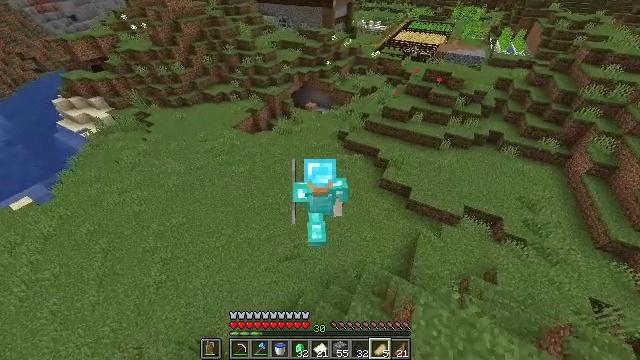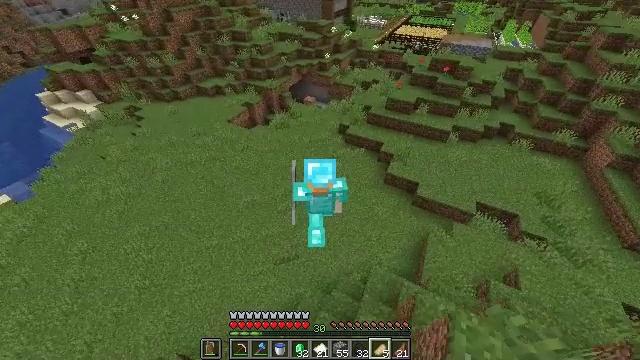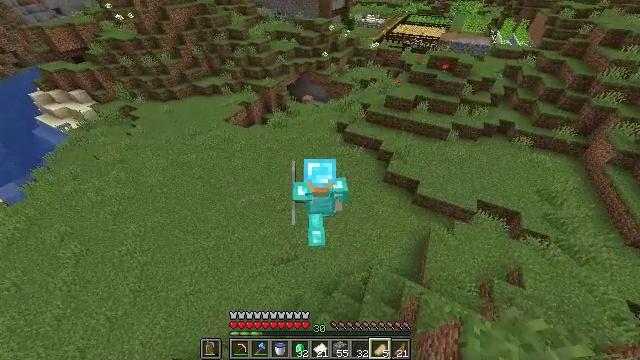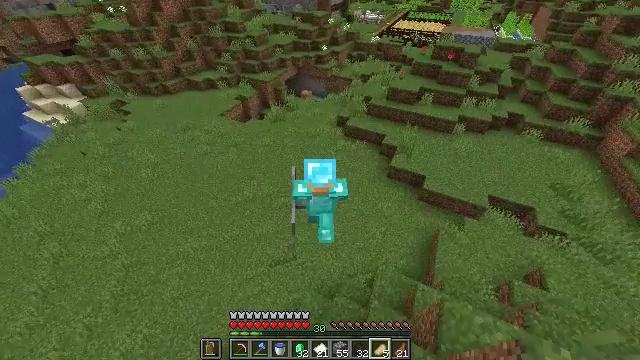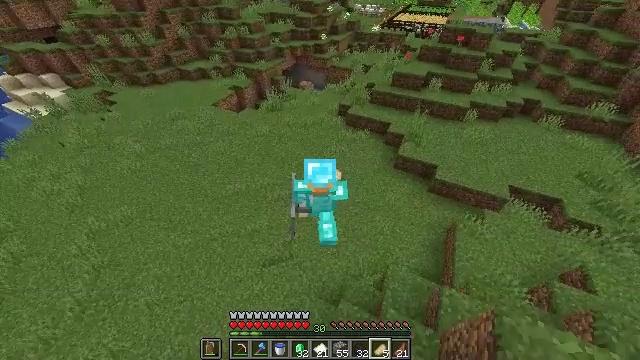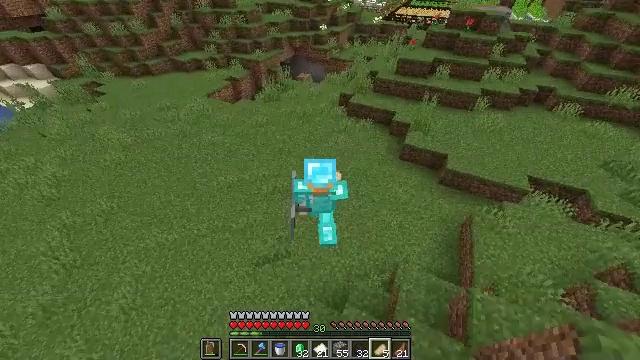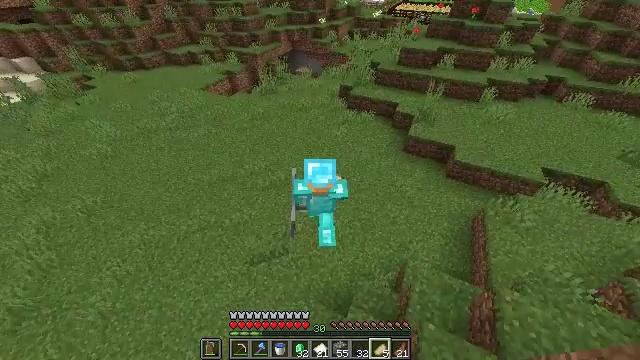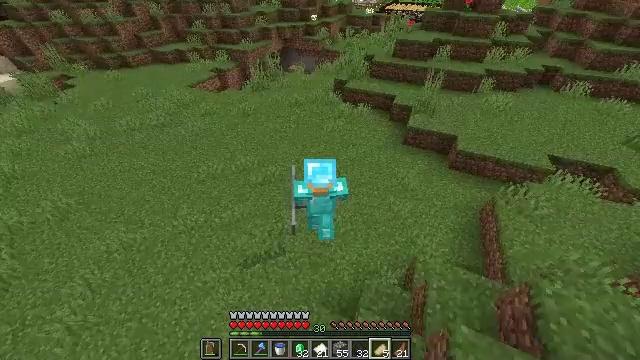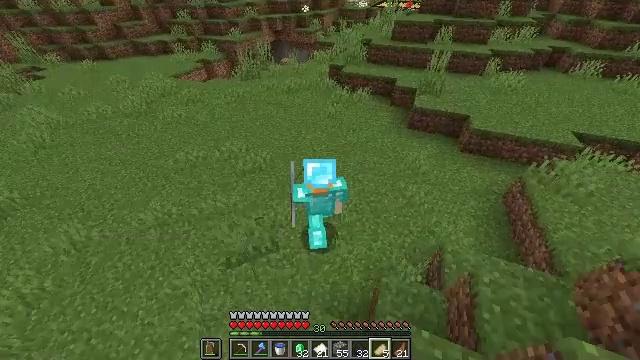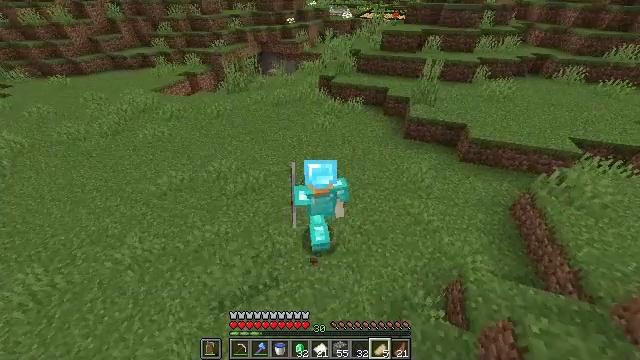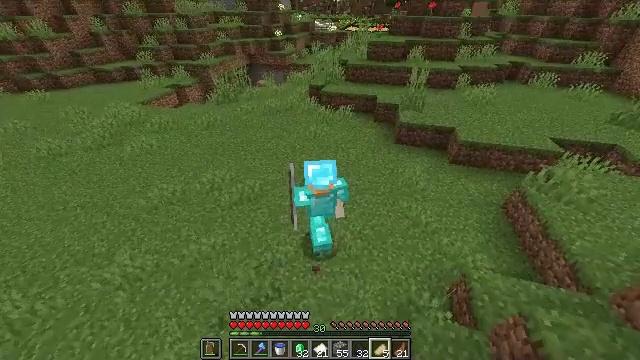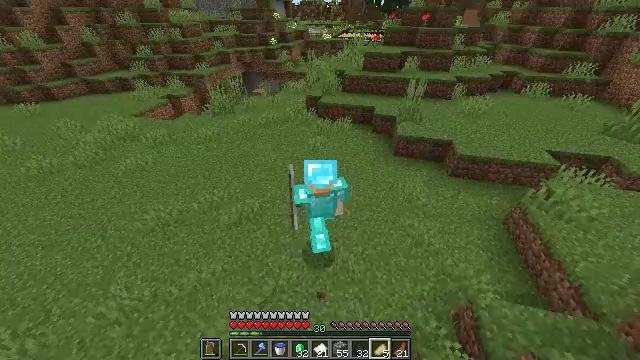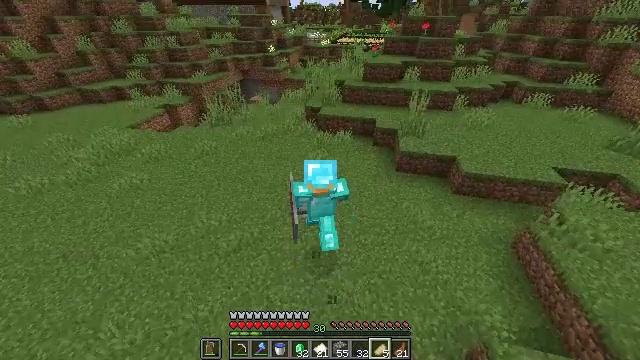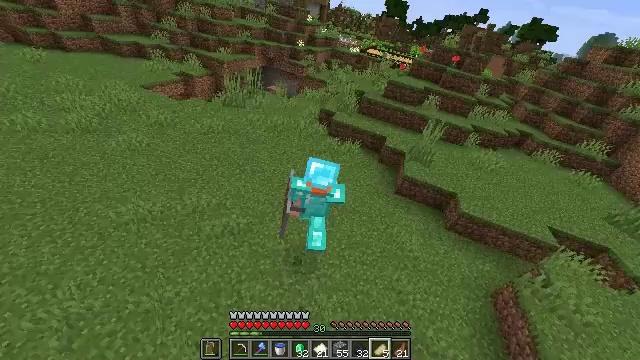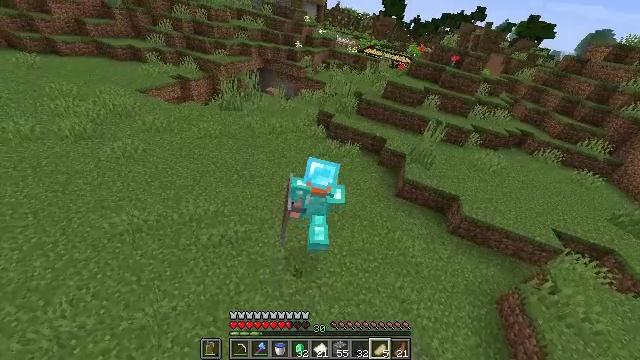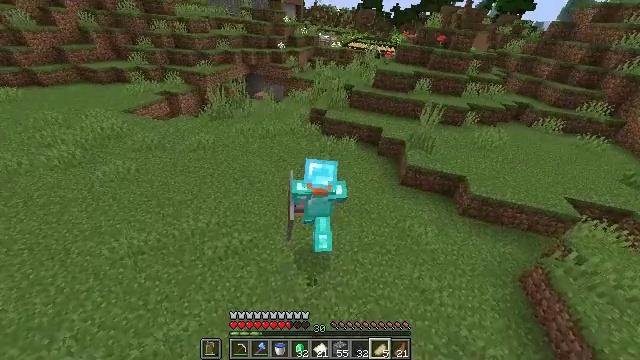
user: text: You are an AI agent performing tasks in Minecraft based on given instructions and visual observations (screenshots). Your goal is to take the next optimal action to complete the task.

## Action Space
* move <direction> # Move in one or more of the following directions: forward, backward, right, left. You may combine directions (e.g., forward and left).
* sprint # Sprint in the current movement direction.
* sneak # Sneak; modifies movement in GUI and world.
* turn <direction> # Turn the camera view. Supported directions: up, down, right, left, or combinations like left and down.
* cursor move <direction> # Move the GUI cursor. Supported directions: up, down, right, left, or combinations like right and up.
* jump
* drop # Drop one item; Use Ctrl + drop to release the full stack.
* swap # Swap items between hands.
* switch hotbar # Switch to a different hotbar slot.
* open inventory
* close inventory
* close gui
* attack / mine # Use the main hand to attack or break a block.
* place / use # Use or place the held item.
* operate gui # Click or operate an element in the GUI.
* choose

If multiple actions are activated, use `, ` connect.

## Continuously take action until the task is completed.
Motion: motion action
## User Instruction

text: Combat the cow.
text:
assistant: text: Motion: move forward, jump
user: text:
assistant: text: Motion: move forward, jump
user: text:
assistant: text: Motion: move forward, jump
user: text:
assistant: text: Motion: move forward, jump
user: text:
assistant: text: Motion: move forward, jump
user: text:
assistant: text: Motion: move forward, jump
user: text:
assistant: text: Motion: move forward, turn right, jump
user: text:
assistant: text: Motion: move forward, turn right and up, jump
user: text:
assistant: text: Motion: move forward, turn right and up, jump
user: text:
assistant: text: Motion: move forward, turn right and up, jump
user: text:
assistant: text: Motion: move forward, turn right, jump
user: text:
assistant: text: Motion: move forward, jump
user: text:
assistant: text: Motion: move forward, jump
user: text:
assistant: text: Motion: move forward, jump
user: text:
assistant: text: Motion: move forward, jump
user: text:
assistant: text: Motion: move forward, jump
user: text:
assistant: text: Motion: move forward, jump
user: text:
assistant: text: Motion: move forward, jump
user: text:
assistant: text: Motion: move forward, jump
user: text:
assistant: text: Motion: move forward, jump
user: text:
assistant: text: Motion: move forward, jump
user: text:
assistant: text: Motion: move forward, turn right, jump
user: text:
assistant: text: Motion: move forward, turn right, jump
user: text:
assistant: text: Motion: move forward, turn right, jump
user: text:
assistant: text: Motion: move forward, jump
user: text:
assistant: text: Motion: move forward, jump
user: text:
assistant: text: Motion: move forward, jump
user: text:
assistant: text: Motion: move forward, jump
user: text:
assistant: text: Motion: move forward, jump
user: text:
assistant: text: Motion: move forward, jump